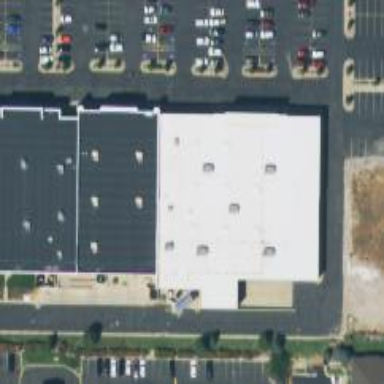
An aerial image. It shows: Retail building.